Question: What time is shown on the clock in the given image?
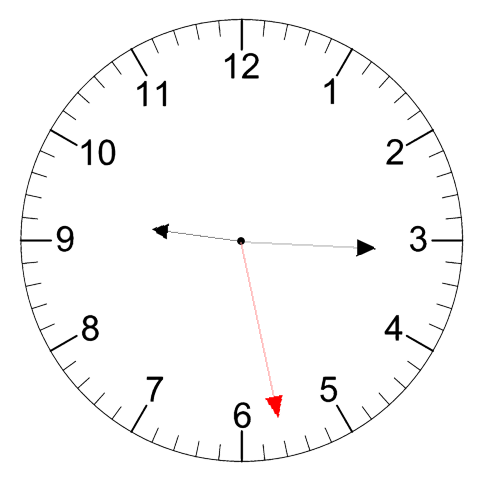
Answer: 09:15:28